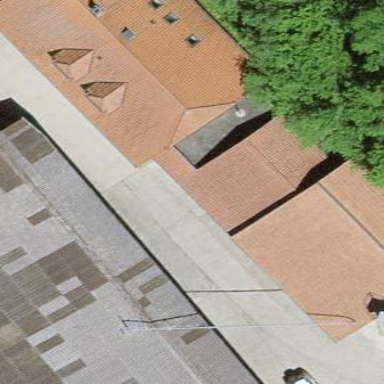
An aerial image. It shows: Residential building.